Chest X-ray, AP view. Patient: 39 years old, sex F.
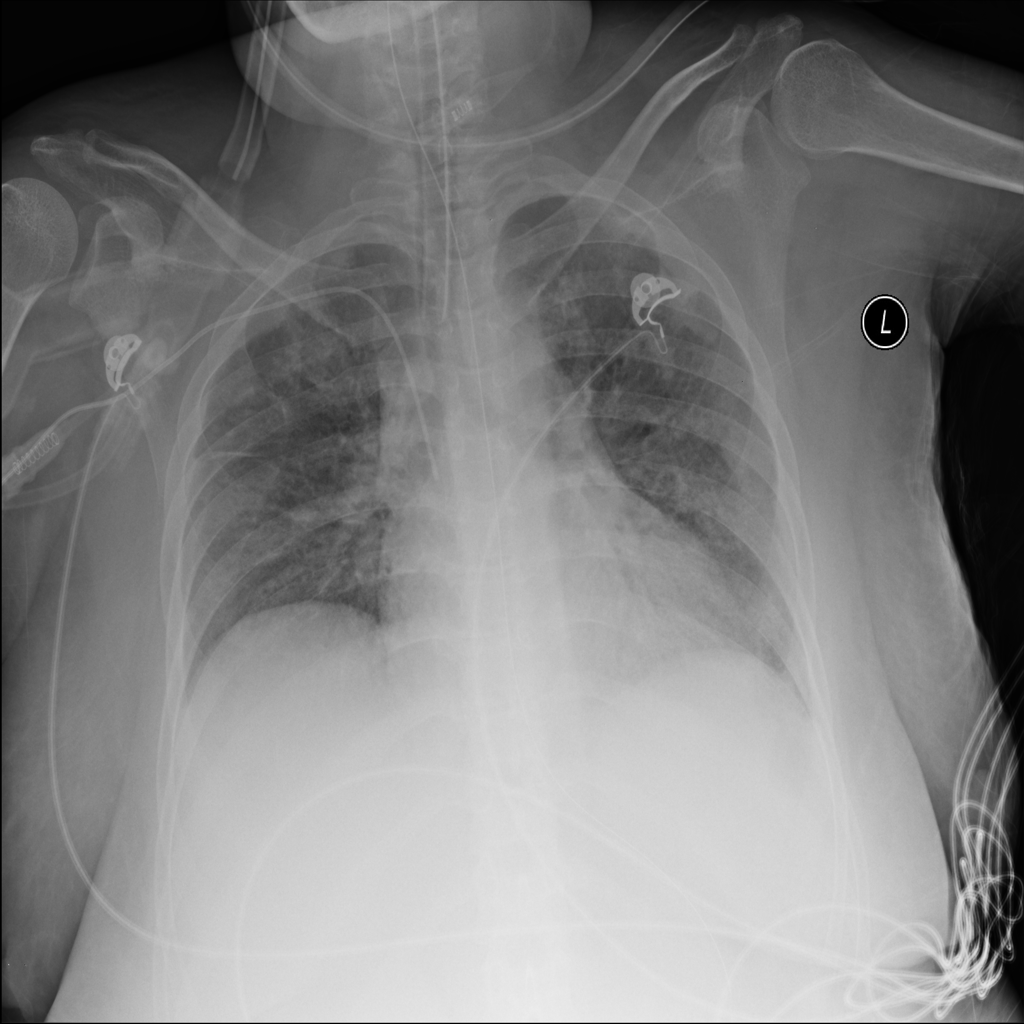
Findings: Consolidation, Infiltration